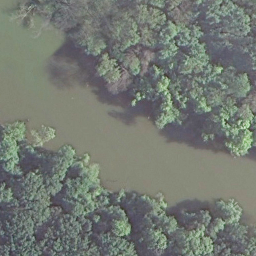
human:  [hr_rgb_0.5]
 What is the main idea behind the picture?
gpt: river